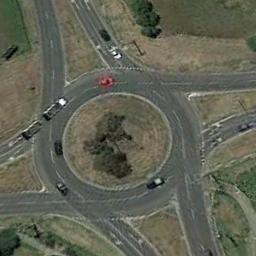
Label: roundabout